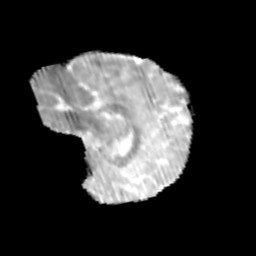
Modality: MD
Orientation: sagittal
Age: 10
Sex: male
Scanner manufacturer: siemens
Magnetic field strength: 3 T
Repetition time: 3.8 s
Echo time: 0.07 s